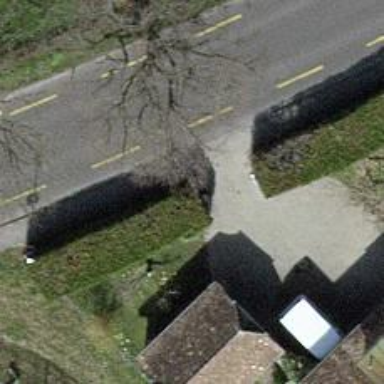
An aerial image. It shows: Hedge acting as barrier.